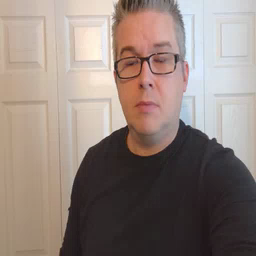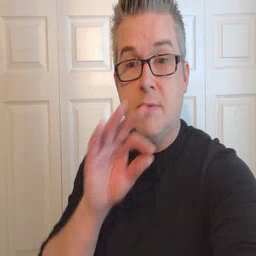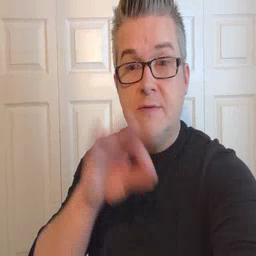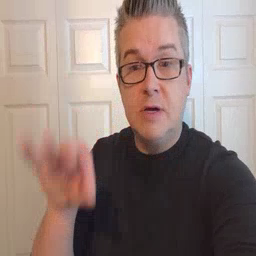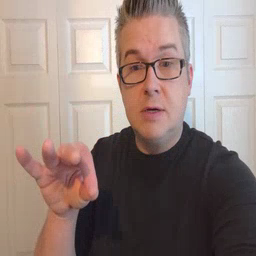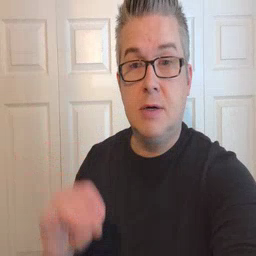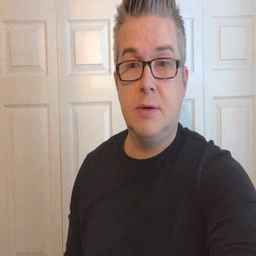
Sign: frenchfries